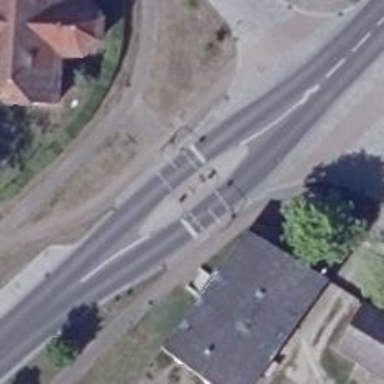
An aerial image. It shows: Unmarked crossing with traffic island.